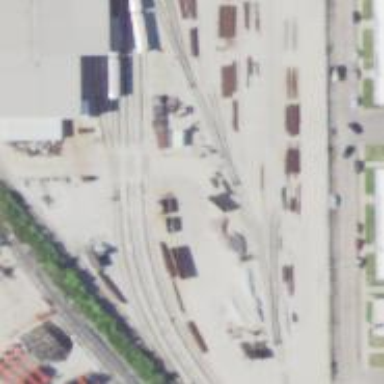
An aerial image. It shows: Electrified rail in service yard.